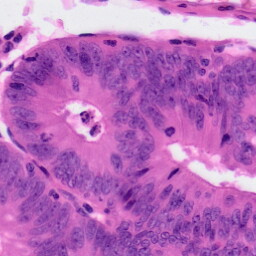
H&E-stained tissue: Colon